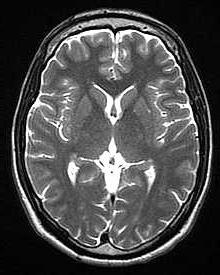
Label: notumor